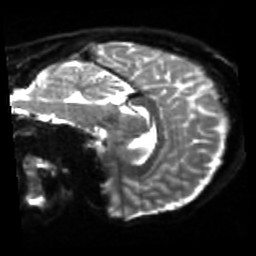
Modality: sbref
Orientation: sagittal
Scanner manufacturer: siemens
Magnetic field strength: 3 T
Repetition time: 4 s
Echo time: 0.0594 s